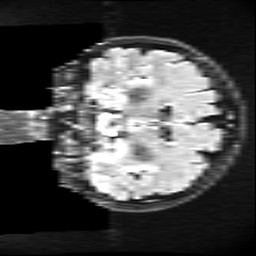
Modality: FLAIR
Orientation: coronal
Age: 34
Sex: female
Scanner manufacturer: ge
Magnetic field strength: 3 T
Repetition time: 11 s
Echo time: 0.1497 s